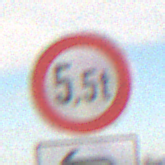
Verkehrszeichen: TatsaechlicheMasse
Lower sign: RichtungsangabeDurchPfeile2
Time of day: MorningAfternoon
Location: Outdoor (Nature)
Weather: Overcast
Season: Winter
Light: Natural